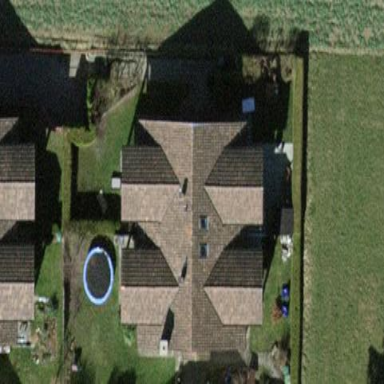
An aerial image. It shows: Gabled roofed house.